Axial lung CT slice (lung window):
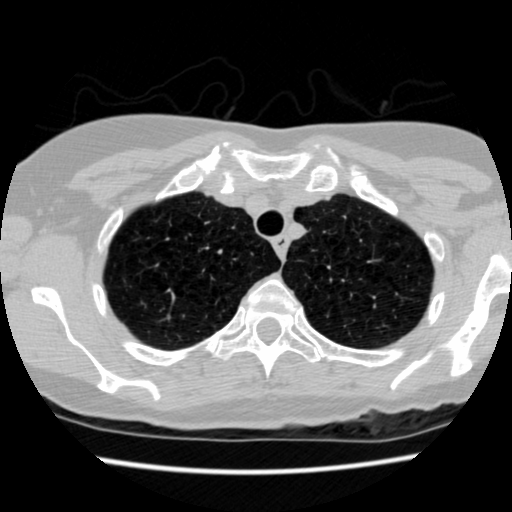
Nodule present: no